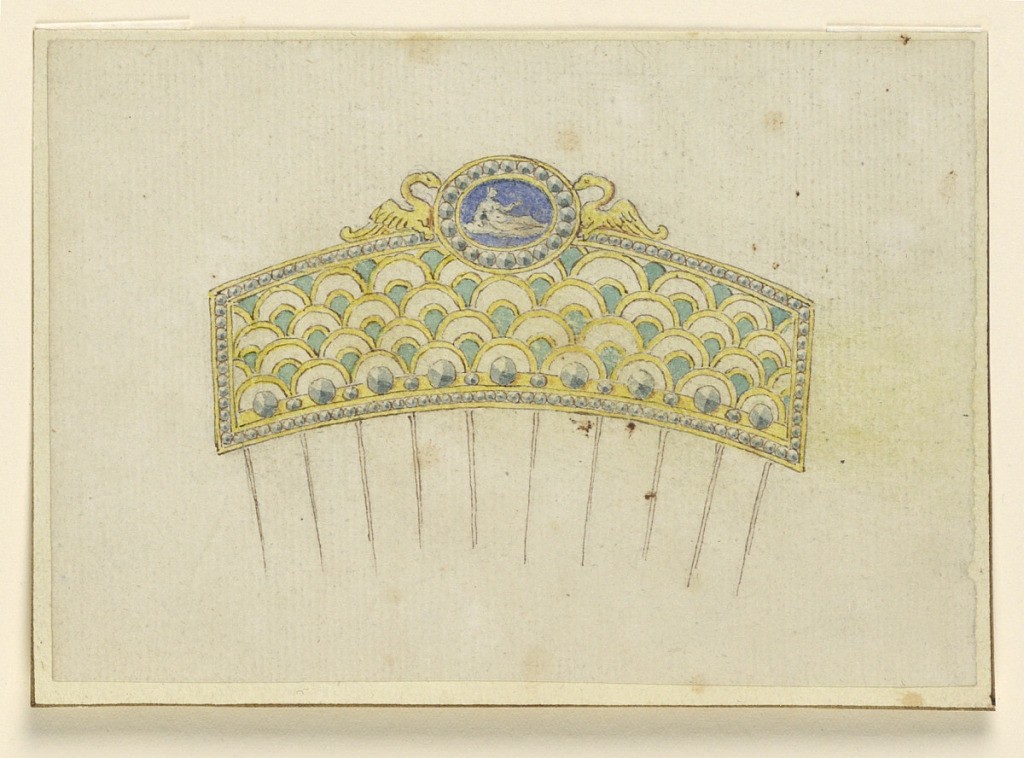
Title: Design for Cresting of a Comb
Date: early 19th century
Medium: Pen and ink, brush and sepia wash, watercolor on paper
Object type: Drawing
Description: Horizontal rectangle. Design for the cresting of a comb intended to be executed in gilded metal, a cameo, and diamonds. In the top an oval cameo with the figure of a reclining nude woman, whose frame is supported by two swans.One compartment below filled with peacock eyes in mosaic of white and green gems and golden strips.